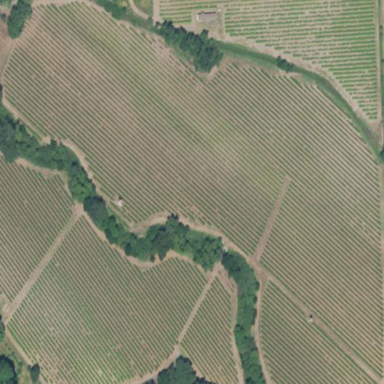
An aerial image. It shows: Vineyard where grapes are grown.